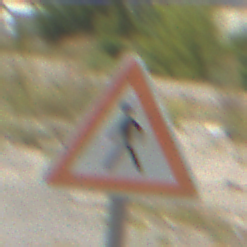
Verkehrszeichen: FussgaengerRechts
Umgebung: Outdoor, Suburban
Tageszeit: Midday
Wetter: PartlyCloudy
Licht: Natural
Jahreszeit: Summer
Kontrast: HighContrast